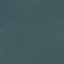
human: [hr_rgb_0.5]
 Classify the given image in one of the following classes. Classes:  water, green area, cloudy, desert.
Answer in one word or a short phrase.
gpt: water